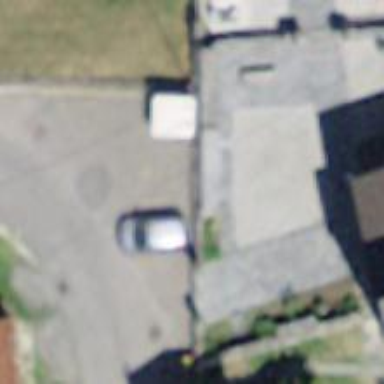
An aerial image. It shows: Post box.